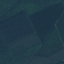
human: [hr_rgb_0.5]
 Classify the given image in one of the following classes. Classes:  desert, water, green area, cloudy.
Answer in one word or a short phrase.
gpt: green area